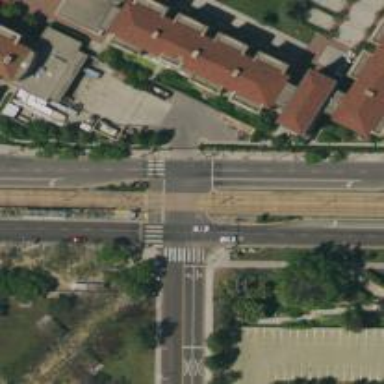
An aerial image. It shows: Crossing for the railway.